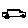
Label: car